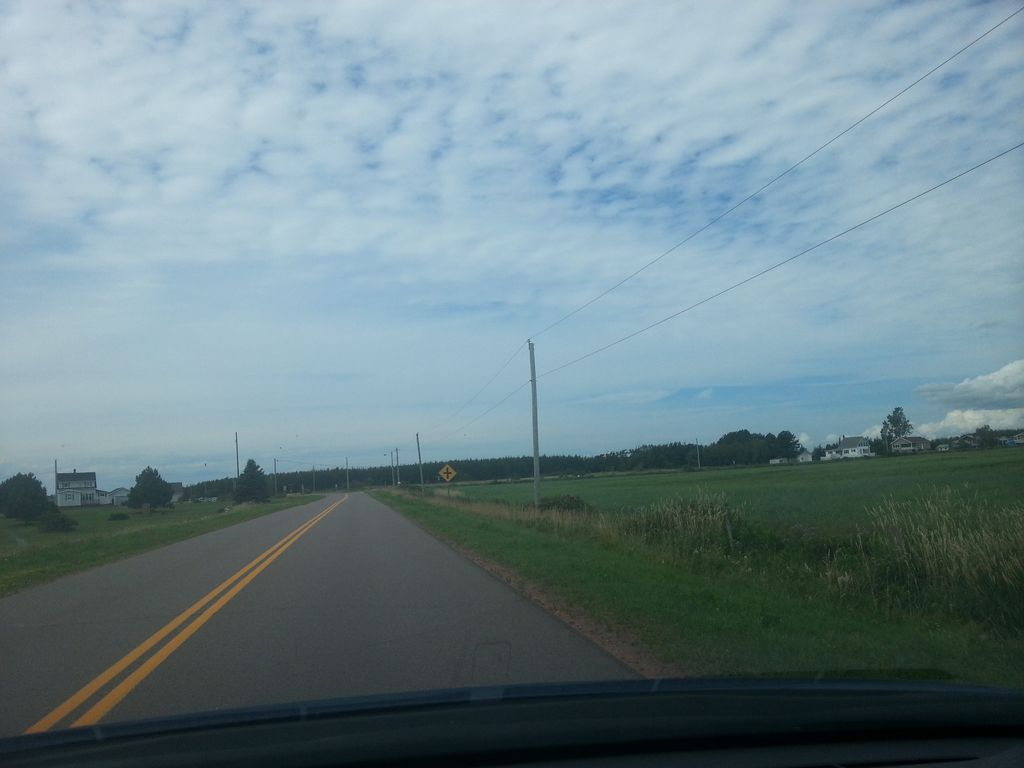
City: charlottetown